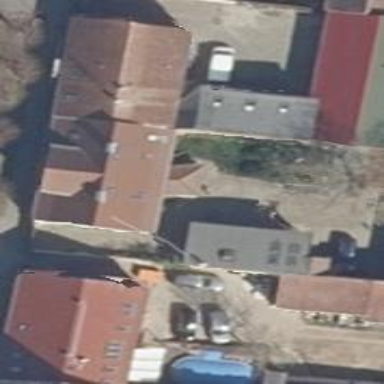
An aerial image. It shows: Simple and straightforward house.